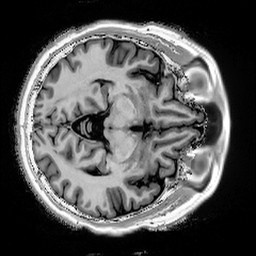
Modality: T1w
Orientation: axial
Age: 51
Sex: male
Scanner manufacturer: siemens
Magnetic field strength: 3 T
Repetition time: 5 s
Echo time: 0.00298 s